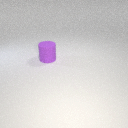
large purple rubber cylinder